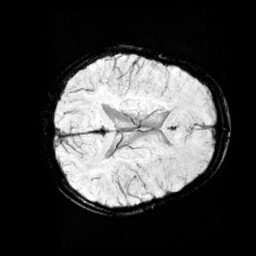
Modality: minIP
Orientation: axial
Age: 11
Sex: female
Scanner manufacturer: siemens
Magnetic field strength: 3 T
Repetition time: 0.027 s
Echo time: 0.02 s